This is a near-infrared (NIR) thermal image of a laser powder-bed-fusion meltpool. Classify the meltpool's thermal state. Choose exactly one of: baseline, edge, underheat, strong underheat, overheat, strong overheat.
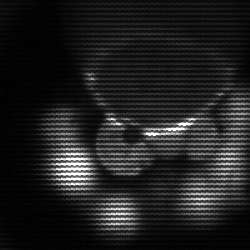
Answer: edge